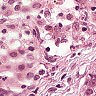
Metastatic tissue present: no